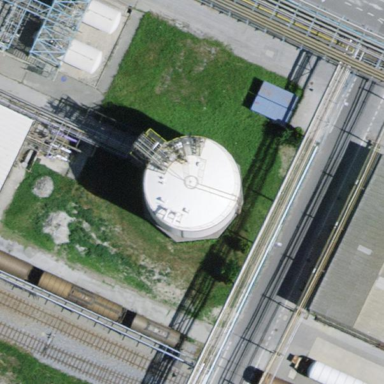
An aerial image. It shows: Industrial building housing storage tank.